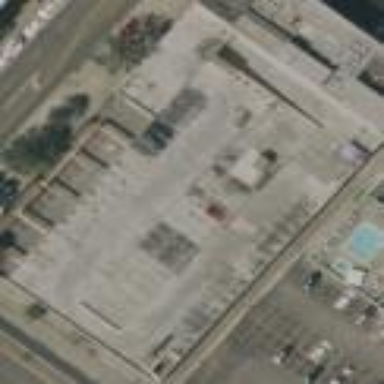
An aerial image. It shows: Retail building with parking area.